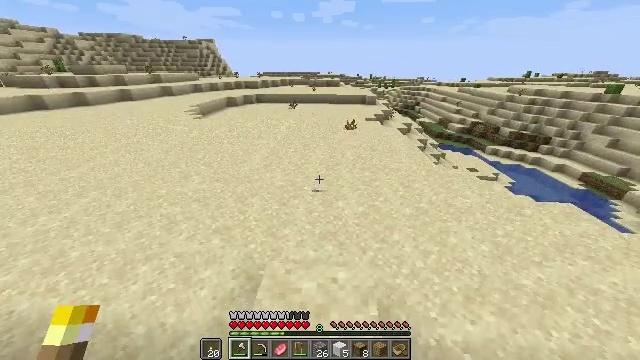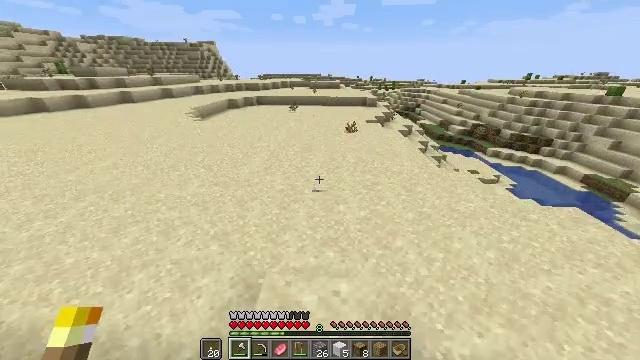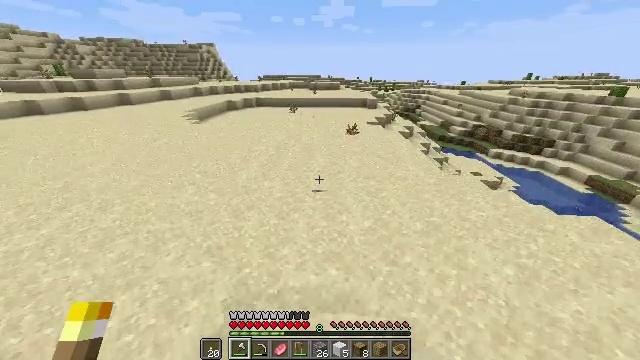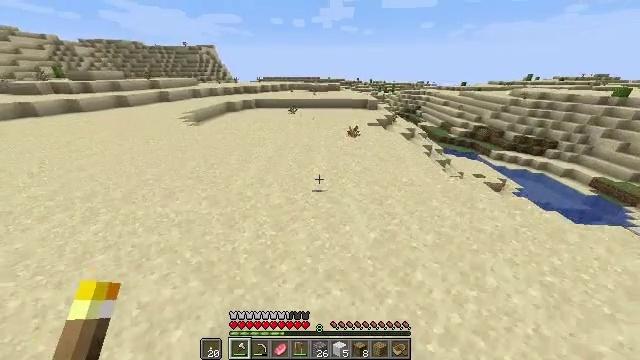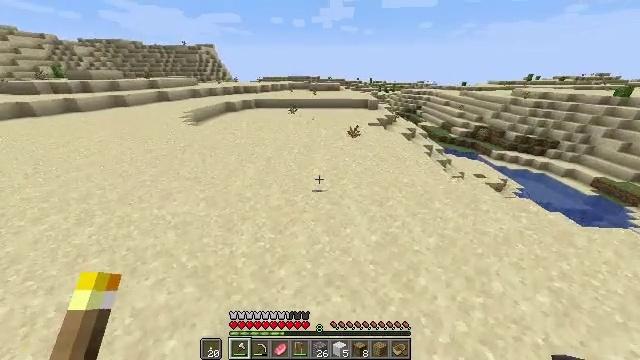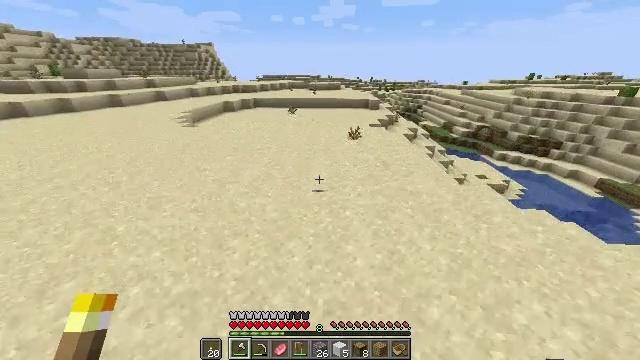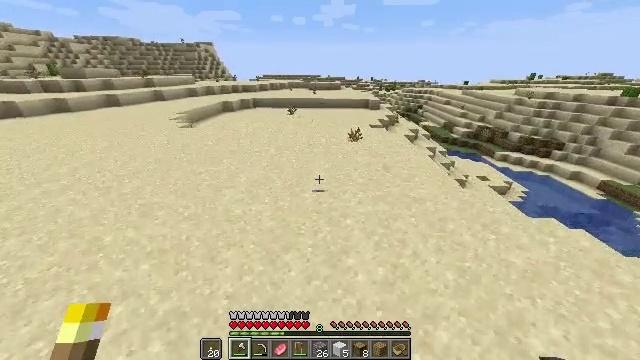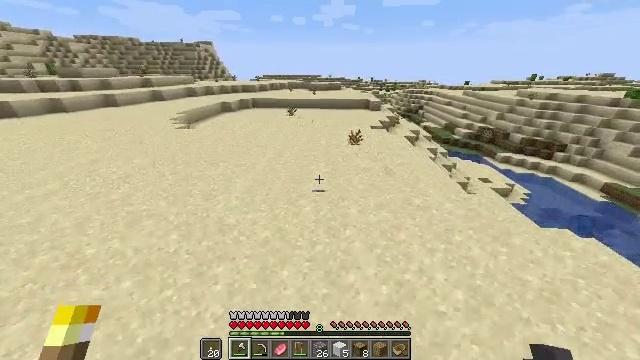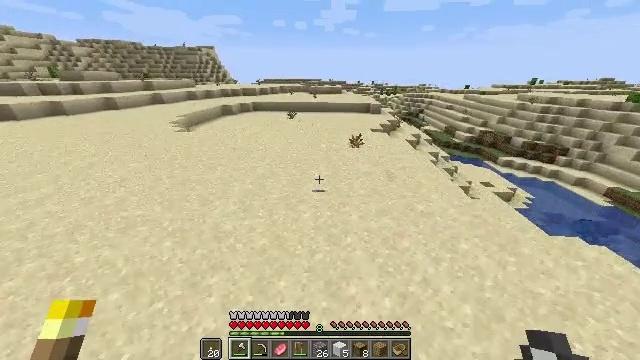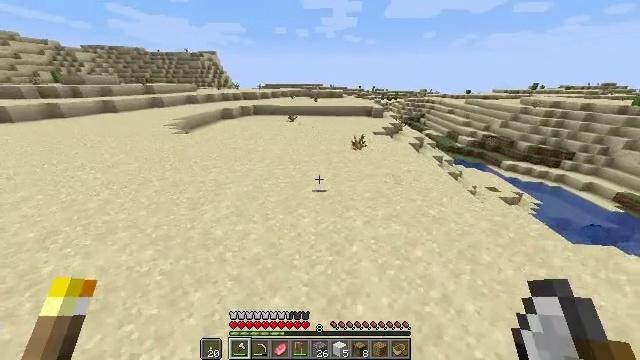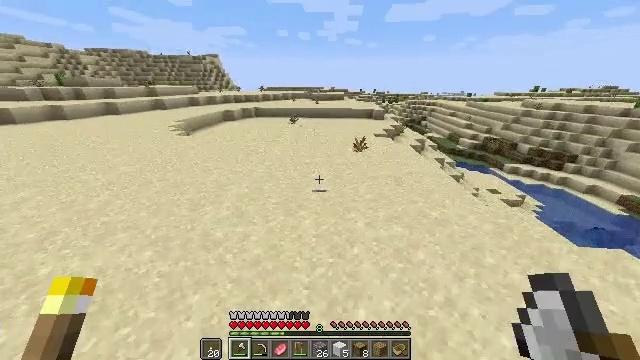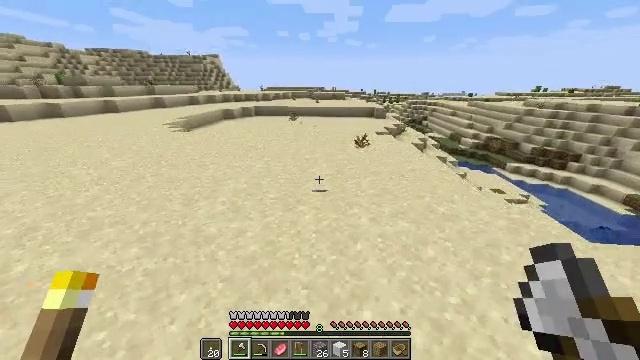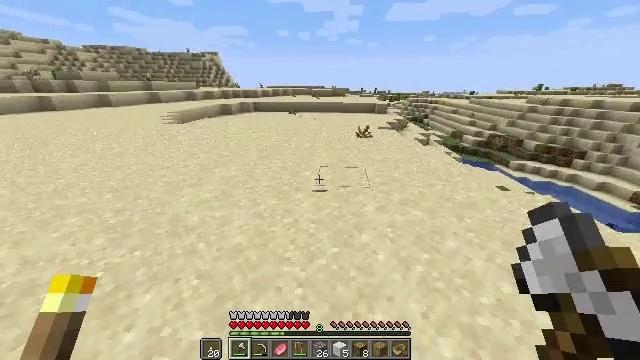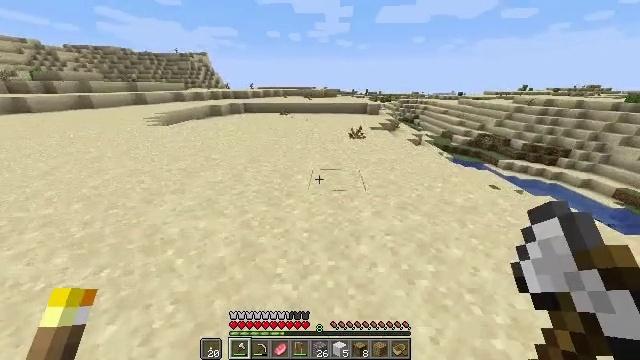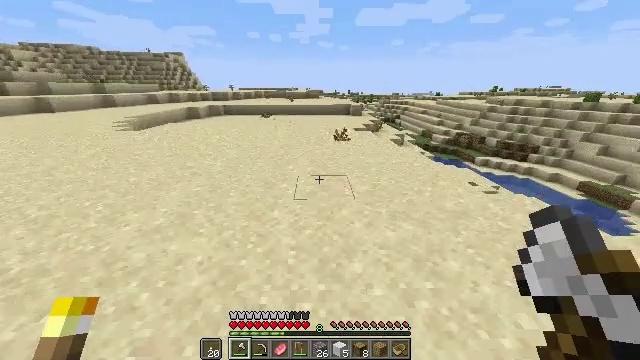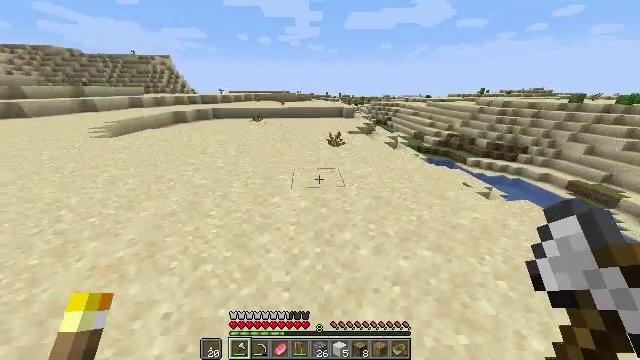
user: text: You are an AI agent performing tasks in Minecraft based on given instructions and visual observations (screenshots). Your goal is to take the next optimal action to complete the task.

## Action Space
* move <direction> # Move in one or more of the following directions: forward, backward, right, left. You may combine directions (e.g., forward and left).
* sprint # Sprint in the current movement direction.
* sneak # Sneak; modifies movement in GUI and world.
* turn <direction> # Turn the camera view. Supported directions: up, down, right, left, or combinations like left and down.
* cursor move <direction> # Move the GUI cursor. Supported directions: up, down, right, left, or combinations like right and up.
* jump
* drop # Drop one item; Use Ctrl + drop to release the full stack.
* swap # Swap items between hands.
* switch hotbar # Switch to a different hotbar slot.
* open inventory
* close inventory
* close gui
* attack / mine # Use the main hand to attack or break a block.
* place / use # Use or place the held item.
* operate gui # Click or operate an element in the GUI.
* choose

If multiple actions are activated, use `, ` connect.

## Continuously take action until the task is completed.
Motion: motion action
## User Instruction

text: Collect the dead bush from dry areas.
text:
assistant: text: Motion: move forward
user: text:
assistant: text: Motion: move forward
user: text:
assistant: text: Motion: move forward
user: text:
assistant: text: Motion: move forward
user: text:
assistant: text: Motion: move forward
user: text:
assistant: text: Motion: move forward
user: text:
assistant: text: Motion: move forward
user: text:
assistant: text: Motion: move forward
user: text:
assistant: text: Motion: move forward, turn up
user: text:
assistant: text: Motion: move forward
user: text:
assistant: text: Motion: move forward
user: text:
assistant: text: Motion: move forward
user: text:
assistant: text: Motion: move forward, turn right
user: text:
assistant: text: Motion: move forward, turn right
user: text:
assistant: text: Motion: move forward, turn right
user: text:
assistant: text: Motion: move forward
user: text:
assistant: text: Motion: move forward
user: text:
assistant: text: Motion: move forward, turn right
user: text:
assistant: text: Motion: move forward, turn right
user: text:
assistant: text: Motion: move forward, turn right
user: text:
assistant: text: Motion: move forward
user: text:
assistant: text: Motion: move forward
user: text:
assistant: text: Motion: move forward
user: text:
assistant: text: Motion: move forward
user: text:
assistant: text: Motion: move forward
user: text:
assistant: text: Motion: move forward
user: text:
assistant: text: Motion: move forward
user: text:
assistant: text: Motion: move forward, turn left
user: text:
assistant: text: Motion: move forward, turn down
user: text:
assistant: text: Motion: move forward, turn down